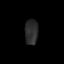
Tissue: lung
Cell type: Epithelial cells
Senescence score: 0.2278
Nuclear area (px): 330
Mean DAPI intensity: 43.752